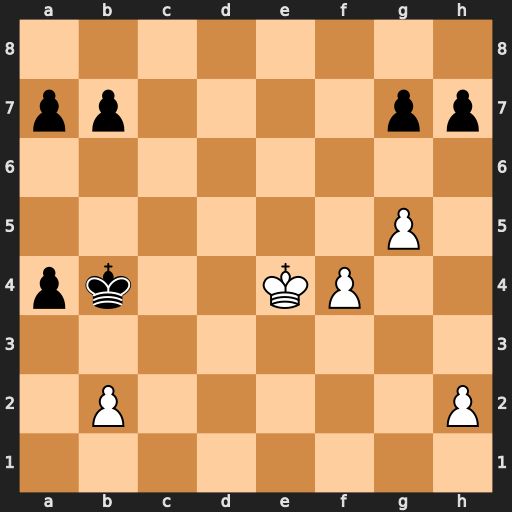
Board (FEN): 8/pp4pp/8/6P1/pk2KP2/8/1P5P/8
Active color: w
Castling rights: -
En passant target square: -
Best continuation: f5 Kc5 Ke5 Kc6 Ke6 a3 bxa3